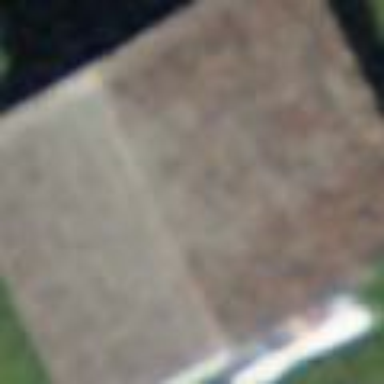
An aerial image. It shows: Rural barn.